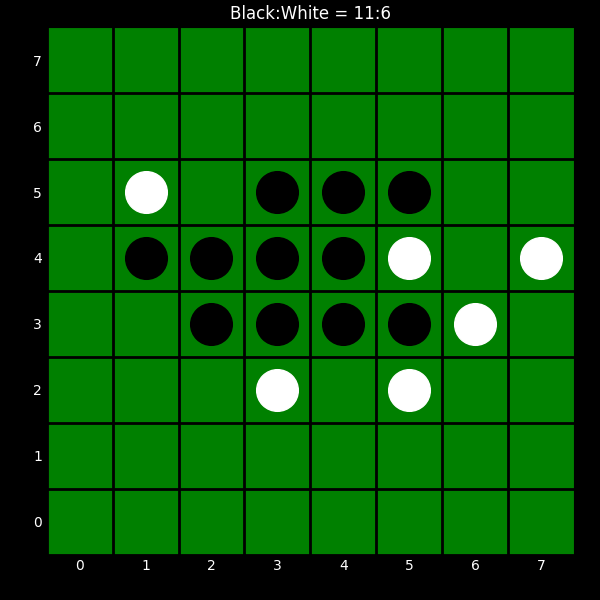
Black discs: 11
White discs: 6